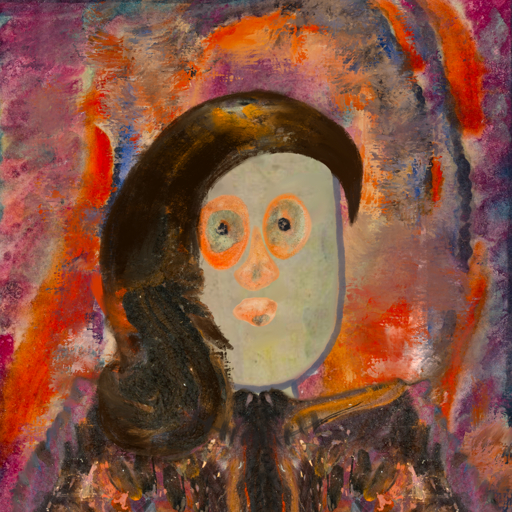
Background: Experience, Head And Neck Front: Hill_Girl, Face Front: Childish, Bust: Gypsy_Queen, Hair Front: Gypsy_Queen, Head Accessory: Blank, Second Necklace: Blank, Necklace: In_The_Sun, Baby: Blank